Field crop: maize
Growth stage: 1
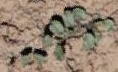
Species: convolvulus